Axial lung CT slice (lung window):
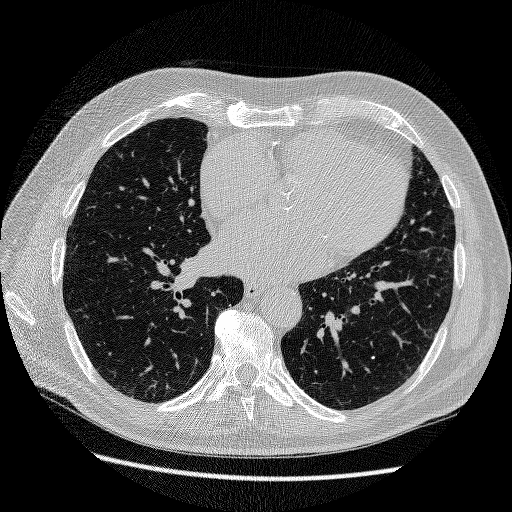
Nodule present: no